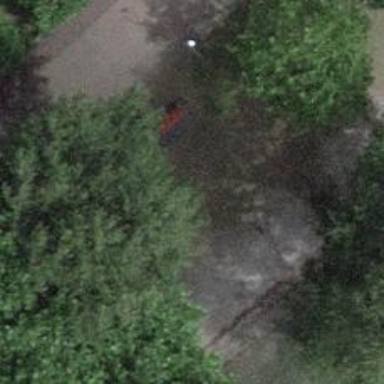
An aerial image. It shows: Red bench.